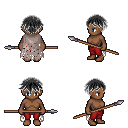
a pixel art fantasy rpg character, female body template, human, dark skin, gray tattered cape, red pants, gray short bangs hairstyle, spear, four views (front, back, left, right), 2x2 character sprite sheet, small pixel art, hard edges, no anti-aliasing